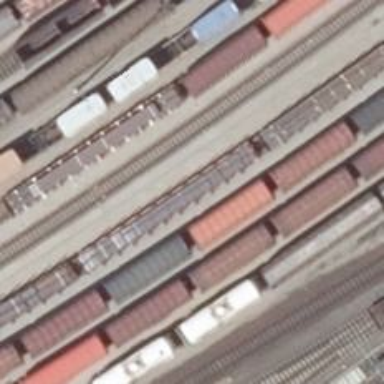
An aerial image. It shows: Rail yard with electrified contact lines for railway operations.